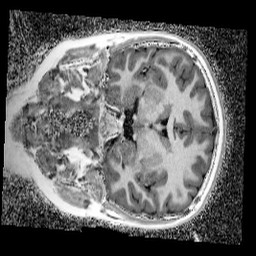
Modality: UNIT1_denoised
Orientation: coronal
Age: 10
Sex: female
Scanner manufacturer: siemens
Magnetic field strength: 3 T
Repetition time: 4 s
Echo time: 0.00299 s